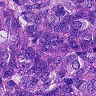
Metastatic tissue present: yes